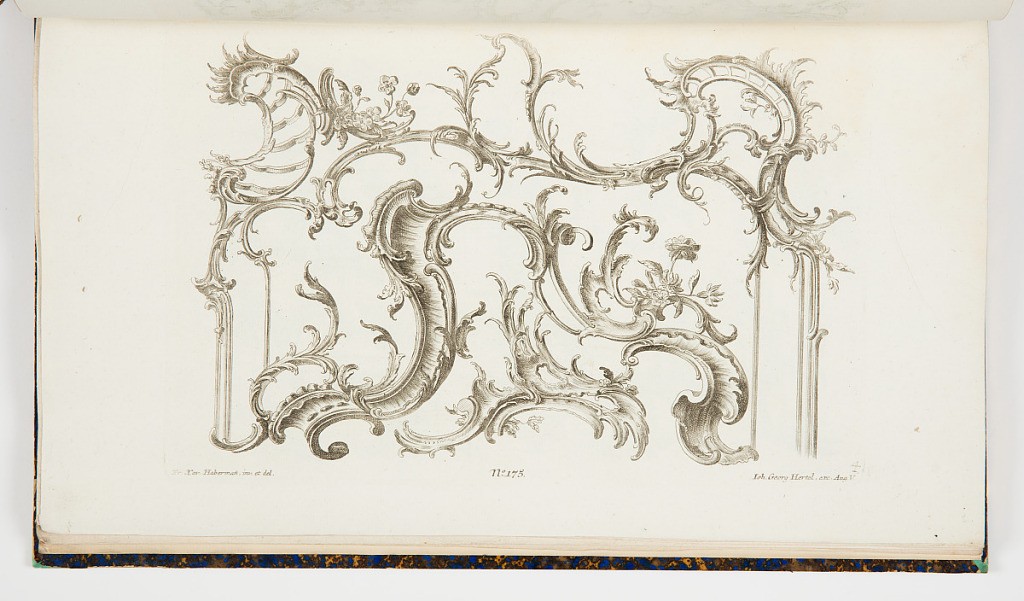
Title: Rocaille Border Designs
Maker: Franz Xaver Habermann, German, 1721 – 1796
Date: mid- 18th century
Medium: Etching on off-white laid paper
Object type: Print
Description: Designs for rocaille ornamented borders for doorways, cartouches, or mirrors. The plate is signed and numbered.